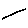
Label: line